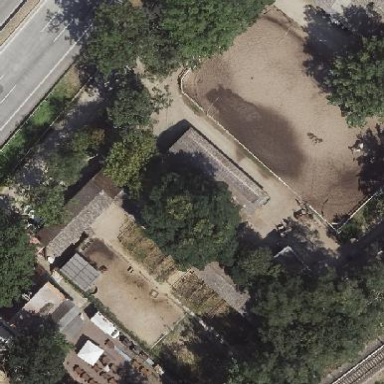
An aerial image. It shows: Stable building.